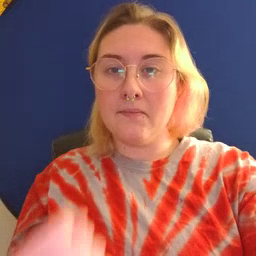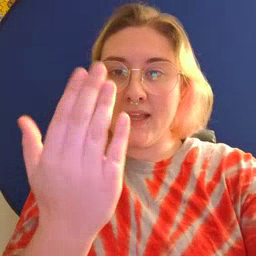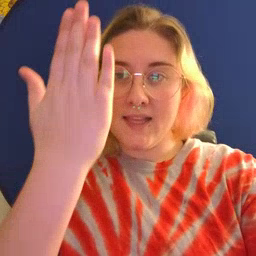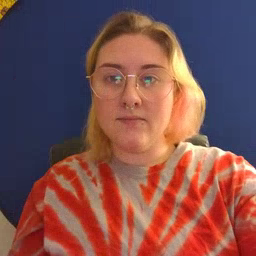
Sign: mitten